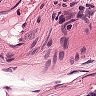
Metastatic tissue present: no